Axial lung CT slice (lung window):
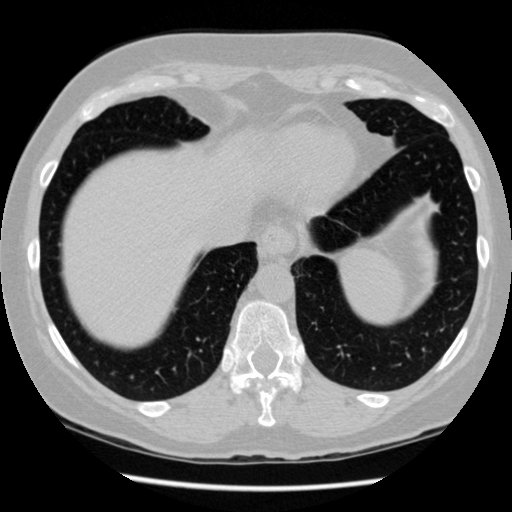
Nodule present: no